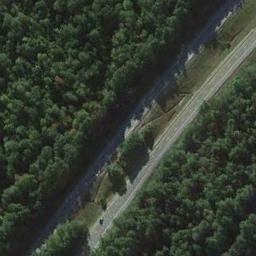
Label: freeway